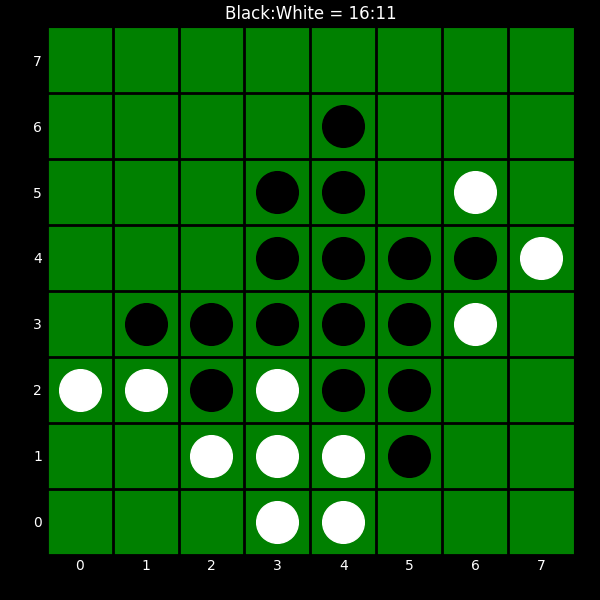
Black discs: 16
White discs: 11